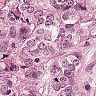
Metastatic tissue present: yes